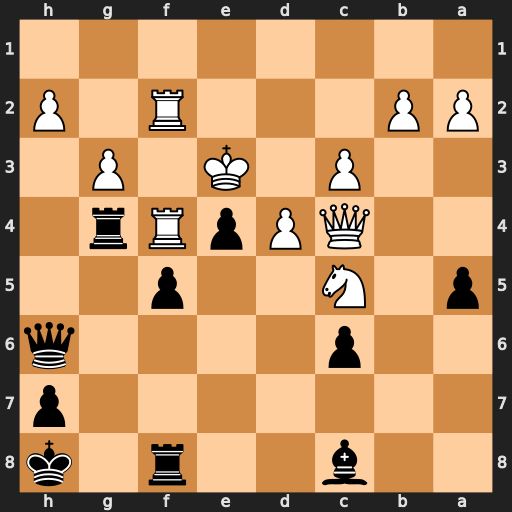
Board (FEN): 2b2r1k/7p/2p4q/p1N2p2/2QPpRr1/2P1K1P1/PP3R1P/8
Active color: b
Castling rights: -
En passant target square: -
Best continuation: Rxf4 Rxf4 Qxh2